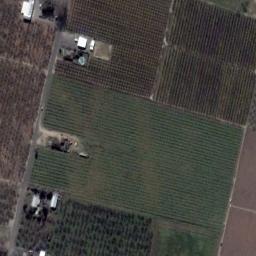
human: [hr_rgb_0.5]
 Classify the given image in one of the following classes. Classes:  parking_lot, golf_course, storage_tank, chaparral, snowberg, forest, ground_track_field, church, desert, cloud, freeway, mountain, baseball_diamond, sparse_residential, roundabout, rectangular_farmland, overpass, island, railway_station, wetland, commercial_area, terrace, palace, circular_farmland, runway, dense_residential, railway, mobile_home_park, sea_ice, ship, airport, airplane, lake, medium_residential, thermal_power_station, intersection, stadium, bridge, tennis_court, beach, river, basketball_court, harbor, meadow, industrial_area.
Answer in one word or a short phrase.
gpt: rectangular_farmland